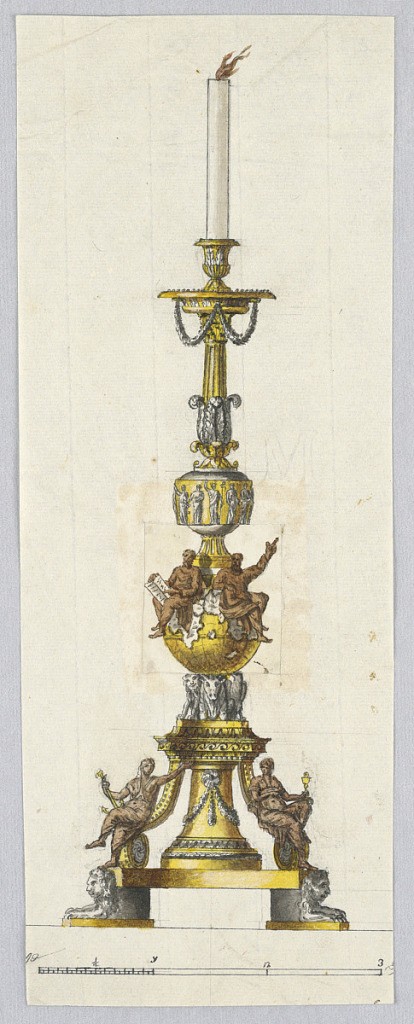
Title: Design for a Candlestick
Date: early 19th century
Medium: Pen and ink, brush and yellow, red, gray watercolor, graphite on paper
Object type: Drawing
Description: Vertical rectangle. Design for a candlestick, the base supported by two crouching lions. The foot consists of scrolls beside a central pedestal, upon which the allegorical figure of Hope sits at left, Faith at right. The knob with two prophets is supported by the symbols of the Evangelists and is drawn upon a piece of paper separately mounted to the primary support. Around a smaller second knob is a frieze with Christ and the Apostles. The socket is supported by a baluster, from which hang garlands. Burning candle at top. At bottom, scale with inscriptions.